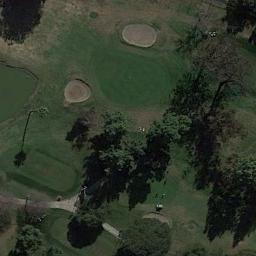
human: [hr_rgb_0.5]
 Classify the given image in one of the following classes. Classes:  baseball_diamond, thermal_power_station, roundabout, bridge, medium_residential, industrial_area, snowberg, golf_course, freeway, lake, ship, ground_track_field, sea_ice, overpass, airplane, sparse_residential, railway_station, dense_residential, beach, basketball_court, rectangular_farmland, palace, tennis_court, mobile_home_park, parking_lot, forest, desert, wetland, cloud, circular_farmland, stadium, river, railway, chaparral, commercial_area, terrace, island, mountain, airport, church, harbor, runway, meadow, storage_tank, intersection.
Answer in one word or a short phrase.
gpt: golf_course